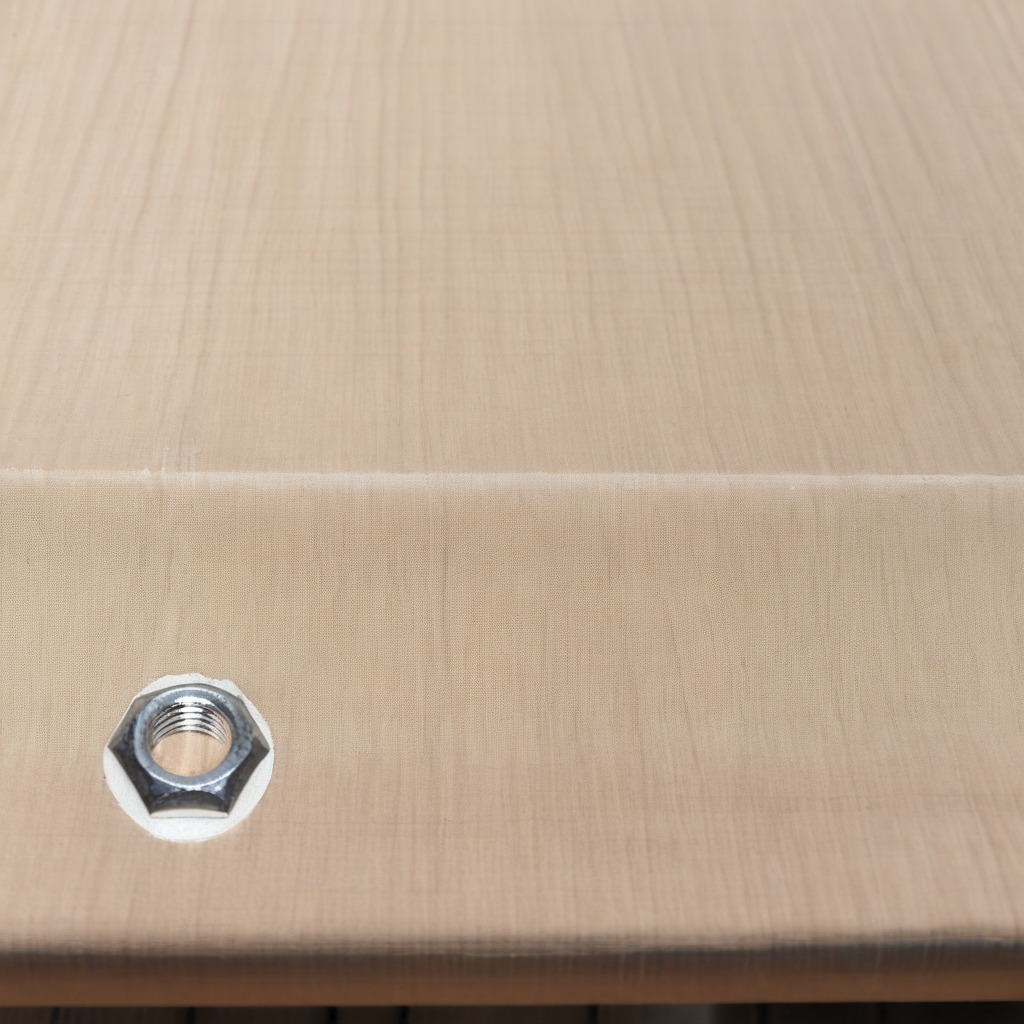
A metal nut is lying on a wooden table in an outdoor workshop during daytime bright natural light soft shadows worn but beneath the cloth.